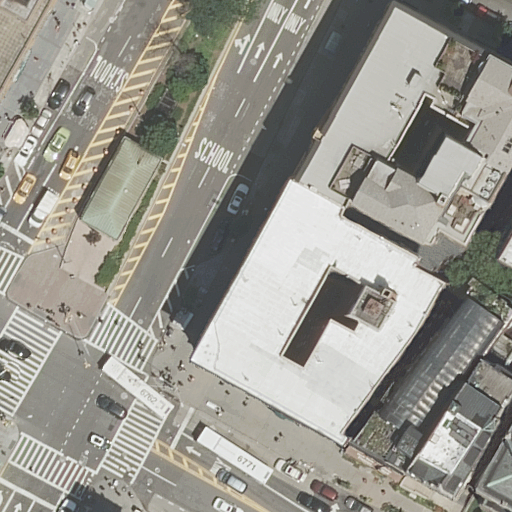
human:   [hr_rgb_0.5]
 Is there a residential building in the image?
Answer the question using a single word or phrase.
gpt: yes

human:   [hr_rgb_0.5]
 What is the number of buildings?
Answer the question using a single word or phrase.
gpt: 8

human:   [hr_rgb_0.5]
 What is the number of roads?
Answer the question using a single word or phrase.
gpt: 8

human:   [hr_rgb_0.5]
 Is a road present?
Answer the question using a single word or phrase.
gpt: yes

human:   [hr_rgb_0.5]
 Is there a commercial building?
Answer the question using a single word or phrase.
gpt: no

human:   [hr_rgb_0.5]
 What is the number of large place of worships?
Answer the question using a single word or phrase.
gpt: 0

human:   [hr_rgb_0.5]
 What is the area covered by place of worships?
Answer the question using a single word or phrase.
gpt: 3m2

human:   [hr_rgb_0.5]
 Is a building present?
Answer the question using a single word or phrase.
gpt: yes

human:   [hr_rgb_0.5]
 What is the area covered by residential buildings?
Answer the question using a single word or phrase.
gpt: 4990m2

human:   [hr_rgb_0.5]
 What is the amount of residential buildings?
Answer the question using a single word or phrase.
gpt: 7

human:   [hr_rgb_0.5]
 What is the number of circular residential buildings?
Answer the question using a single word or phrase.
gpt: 0

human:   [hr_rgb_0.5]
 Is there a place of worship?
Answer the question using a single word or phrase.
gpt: yes

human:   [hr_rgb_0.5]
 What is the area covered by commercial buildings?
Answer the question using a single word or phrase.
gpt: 0m2

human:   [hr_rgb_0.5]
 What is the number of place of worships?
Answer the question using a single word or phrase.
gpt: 1

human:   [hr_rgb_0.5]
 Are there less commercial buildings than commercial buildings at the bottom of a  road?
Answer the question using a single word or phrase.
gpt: no

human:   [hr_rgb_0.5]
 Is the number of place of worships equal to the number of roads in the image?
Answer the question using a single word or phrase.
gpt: no

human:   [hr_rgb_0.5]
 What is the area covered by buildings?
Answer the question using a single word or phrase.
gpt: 4993m2

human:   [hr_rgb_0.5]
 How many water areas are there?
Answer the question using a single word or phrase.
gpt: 0

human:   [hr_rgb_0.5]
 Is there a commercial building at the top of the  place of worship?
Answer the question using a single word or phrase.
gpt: no

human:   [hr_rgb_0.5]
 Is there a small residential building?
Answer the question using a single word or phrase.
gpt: yes

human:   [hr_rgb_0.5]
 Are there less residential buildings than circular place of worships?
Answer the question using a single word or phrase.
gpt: no

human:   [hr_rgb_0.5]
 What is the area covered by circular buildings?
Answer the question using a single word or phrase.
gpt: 0m2

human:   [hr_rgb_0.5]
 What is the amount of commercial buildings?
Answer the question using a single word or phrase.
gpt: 0

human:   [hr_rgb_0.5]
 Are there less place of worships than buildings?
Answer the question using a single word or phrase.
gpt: yes

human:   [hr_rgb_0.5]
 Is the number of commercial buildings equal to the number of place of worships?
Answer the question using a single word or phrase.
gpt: no

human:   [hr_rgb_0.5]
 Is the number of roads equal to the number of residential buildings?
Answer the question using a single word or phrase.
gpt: no

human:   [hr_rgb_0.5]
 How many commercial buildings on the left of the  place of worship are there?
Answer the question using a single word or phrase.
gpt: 0

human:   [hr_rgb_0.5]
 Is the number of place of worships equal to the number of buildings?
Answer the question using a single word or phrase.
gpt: no

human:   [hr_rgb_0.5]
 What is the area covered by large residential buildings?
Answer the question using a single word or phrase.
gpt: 4070m2

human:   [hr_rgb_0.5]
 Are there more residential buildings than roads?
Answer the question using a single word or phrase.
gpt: no

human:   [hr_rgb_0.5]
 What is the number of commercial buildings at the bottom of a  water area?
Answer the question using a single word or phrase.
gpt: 0

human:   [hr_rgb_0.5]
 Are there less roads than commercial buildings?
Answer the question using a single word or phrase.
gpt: no

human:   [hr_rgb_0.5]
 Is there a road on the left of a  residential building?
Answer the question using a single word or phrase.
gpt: yes

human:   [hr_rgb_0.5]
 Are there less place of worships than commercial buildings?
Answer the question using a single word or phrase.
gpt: no

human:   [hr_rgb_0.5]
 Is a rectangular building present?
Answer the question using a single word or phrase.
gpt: yes

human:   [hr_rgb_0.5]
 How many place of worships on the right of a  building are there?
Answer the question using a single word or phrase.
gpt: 1

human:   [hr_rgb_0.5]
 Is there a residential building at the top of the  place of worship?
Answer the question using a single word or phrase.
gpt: yes

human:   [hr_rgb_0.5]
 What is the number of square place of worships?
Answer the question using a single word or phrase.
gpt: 0

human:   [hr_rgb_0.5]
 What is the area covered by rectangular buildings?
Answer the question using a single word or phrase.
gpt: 163m2

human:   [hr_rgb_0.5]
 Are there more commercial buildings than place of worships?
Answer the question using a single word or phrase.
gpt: no

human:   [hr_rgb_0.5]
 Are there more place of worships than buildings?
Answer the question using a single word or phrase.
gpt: no

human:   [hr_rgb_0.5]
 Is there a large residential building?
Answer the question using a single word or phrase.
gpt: yes

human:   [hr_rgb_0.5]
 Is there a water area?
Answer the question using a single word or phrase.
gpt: no

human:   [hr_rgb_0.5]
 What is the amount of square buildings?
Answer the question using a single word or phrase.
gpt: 0

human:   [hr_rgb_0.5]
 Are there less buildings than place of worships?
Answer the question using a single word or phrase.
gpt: no

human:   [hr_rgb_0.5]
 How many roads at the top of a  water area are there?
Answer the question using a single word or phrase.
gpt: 0

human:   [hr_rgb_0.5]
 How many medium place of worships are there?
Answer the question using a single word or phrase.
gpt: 0

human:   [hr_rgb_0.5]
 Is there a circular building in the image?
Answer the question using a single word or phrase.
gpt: no

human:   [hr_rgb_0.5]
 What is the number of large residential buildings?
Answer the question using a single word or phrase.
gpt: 3

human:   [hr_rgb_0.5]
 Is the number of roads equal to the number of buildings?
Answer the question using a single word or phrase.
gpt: yes

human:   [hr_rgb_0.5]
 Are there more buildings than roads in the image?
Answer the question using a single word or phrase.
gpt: no

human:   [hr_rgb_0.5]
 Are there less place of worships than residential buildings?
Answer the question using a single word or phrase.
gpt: yes

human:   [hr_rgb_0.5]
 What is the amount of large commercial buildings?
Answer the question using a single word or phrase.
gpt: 0

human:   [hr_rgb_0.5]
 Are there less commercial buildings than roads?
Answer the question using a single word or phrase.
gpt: yes

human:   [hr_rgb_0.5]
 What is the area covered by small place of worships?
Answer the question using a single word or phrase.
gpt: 3m2

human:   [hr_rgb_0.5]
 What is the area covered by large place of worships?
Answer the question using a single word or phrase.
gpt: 0m2

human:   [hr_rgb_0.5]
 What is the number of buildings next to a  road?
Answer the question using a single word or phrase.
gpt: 8

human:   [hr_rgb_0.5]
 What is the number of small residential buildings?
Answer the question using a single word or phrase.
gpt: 1

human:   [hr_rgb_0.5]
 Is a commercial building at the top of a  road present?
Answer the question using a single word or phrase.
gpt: no

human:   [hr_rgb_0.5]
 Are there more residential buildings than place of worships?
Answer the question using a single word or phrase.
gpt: yes

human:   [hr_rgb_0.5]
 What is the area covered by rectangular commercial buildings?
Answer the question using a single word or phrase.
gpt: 0m2

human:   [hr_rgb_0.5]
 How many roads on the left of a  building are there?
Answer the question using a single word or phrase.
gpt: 7

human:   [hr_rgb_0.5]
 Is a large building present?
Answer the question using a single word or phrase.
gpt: yes

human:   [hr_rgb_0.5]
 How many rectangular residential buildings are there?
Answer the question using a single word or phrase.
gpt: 2